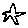
Label: star